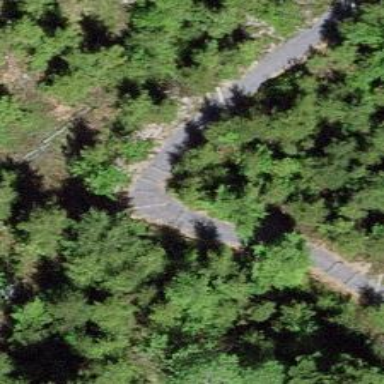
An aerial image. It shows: Path.